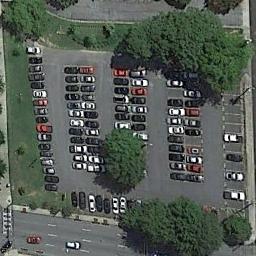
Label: parking_lot